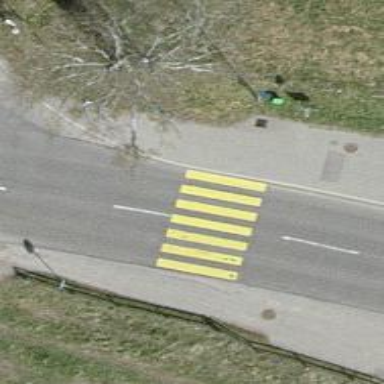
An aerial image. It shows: Uncontrolled zebra crossing.